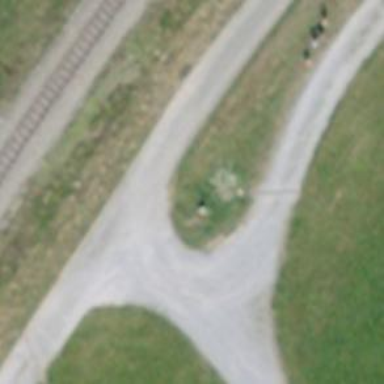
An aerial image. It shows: Paved track with grade 1 surface.